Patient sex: M
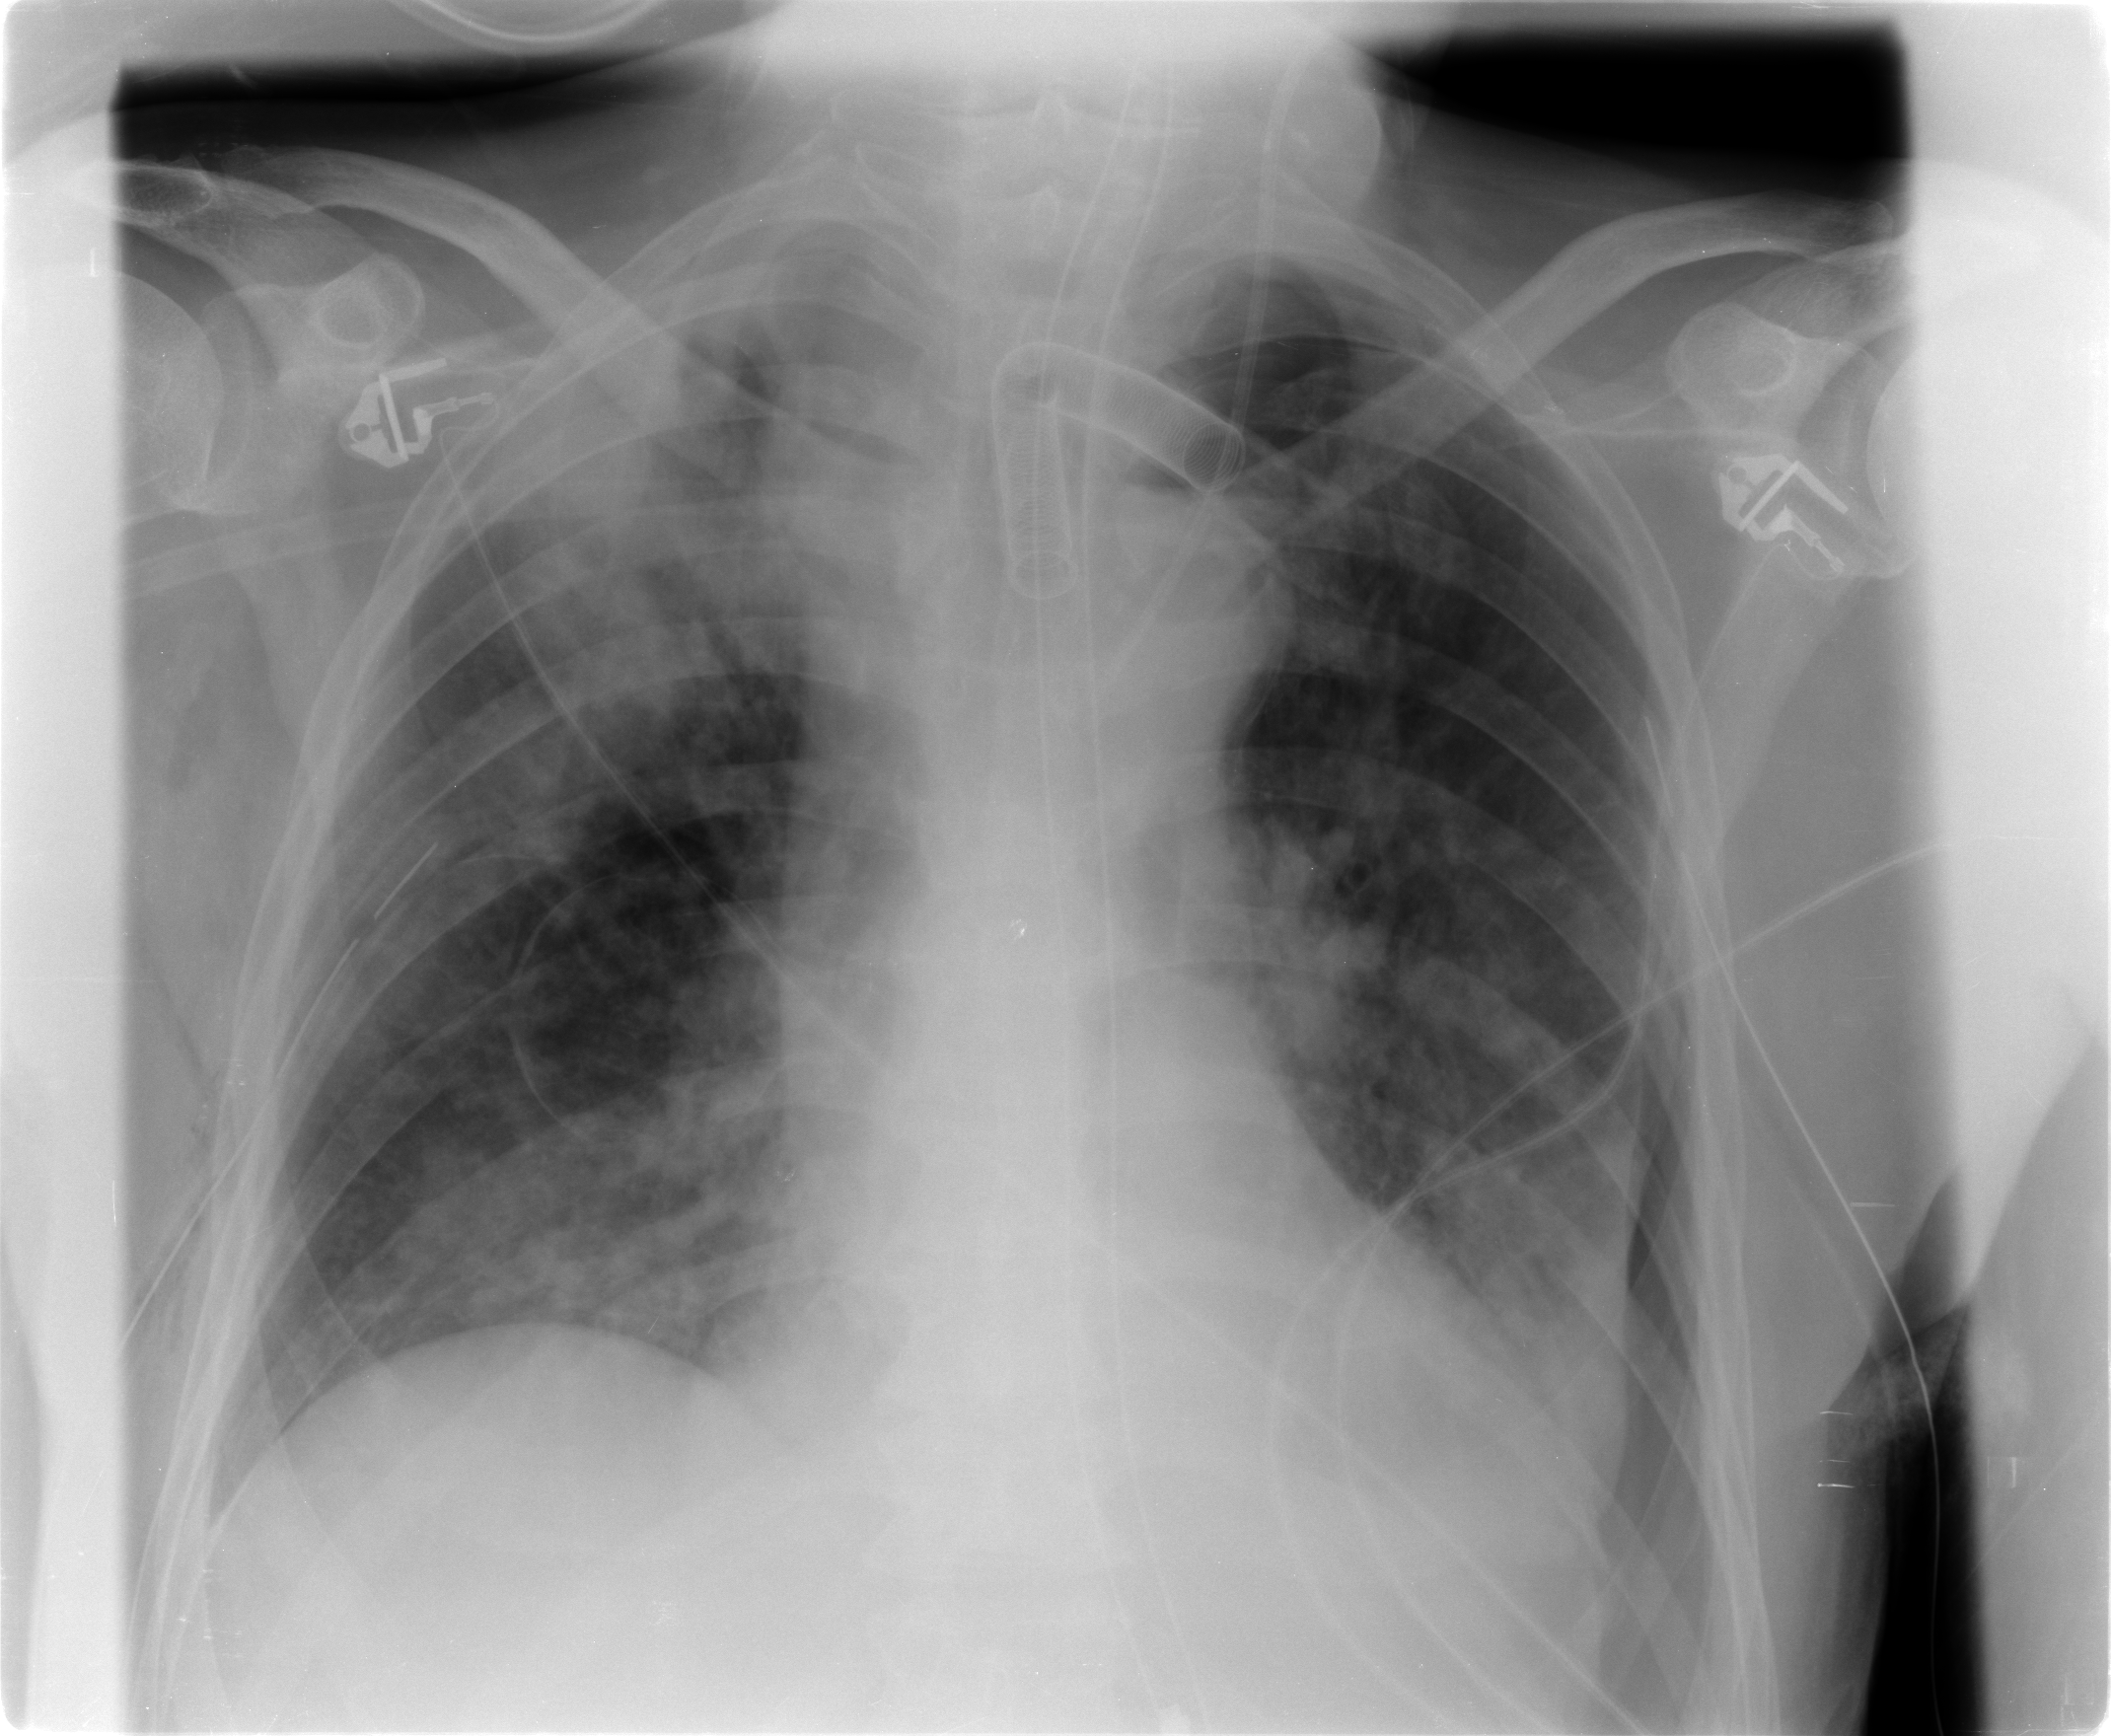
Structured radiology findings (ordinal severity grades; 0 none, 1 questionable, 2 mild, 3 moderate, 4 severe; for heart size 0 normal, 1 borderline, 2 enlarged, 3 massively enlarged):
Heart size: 0
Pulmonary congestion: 1
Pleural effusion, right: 0
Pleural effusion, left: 1
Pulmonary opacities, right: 3
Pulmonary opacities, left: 2
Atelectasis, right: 3
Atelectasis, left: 2